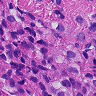
Metastatic tissue present: yes